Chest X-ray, AP view. Patient: 15 years old, sex M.
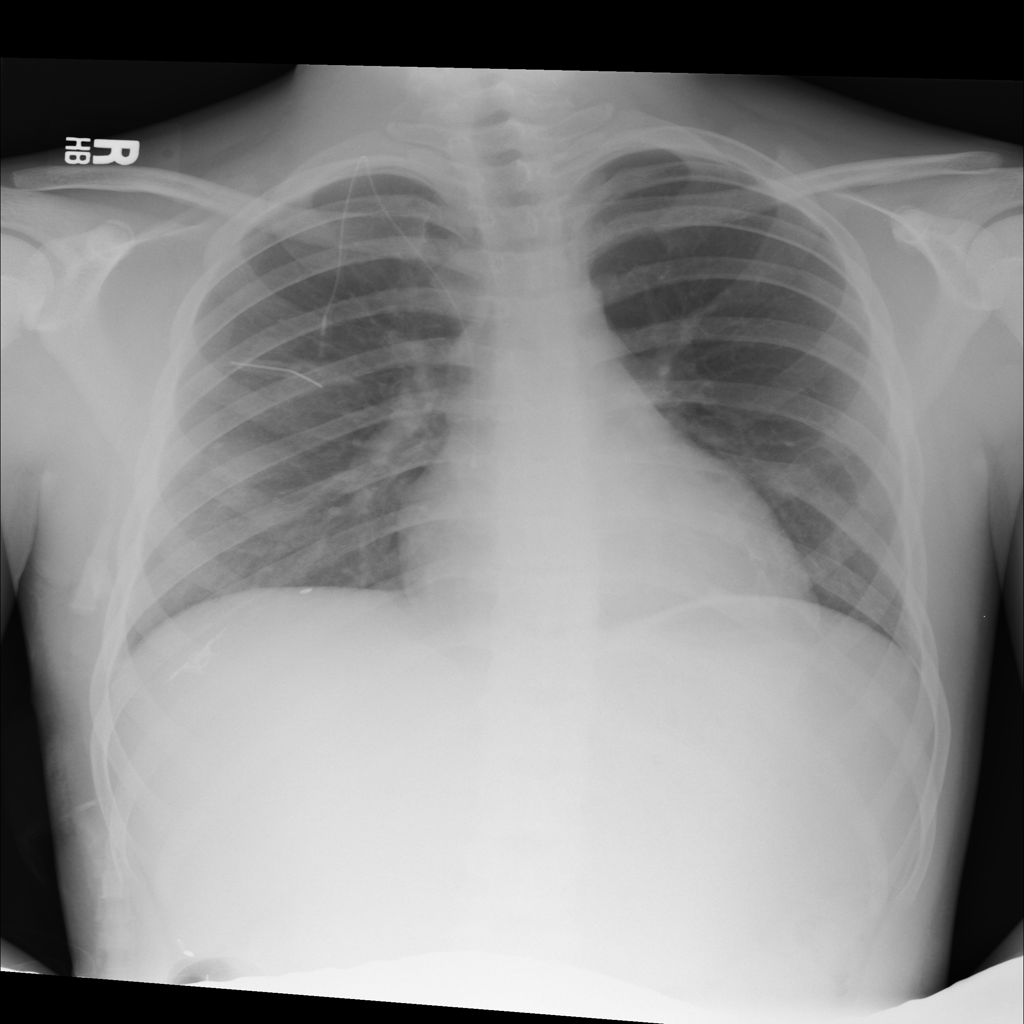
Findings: No Finding